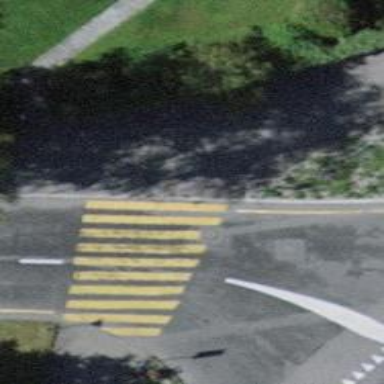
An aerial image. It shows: Kerb serving as barrier.